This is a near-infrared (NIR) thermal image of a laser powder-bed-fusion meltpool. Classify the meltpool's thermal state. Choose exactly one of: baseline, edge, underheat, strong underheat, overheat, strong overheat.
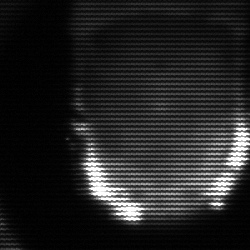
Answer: baseline